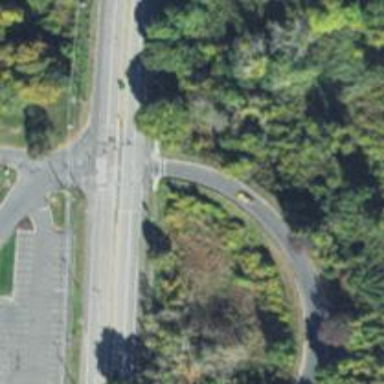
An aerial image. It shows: Primary highway with dual carriageway.